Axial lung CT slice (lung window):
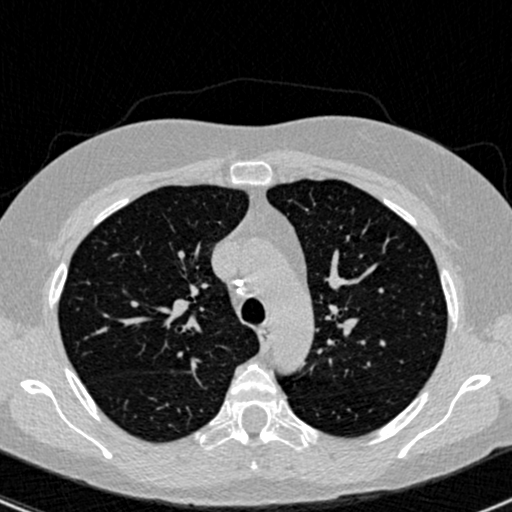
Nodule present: no